Question: I have this simple structure :
'''
<div class="wrapper">
<div class="row">
<div>
<pre>aaa
aaa
aaa
aaa
</pre>
</div>
</div>
<div class="row">
<div>
<pre>1
1
1
1
1
1
1
1
1
v
1
1
1
1
1
1
1
v
1
1
</pre>
</div>
</div>
</div>
'''
The 'wrapper' class has 'display: table' and the 2 '.row' divs has 'display: table-row;'
Inside those Divs there is a 'div' which has 'display: table-cell;'

I tried to set the 'height' to the , but did not succeed.
Question : how can I set a height to the dashed div ?
- - 'display:table/table-row/table-cell'
<URL>
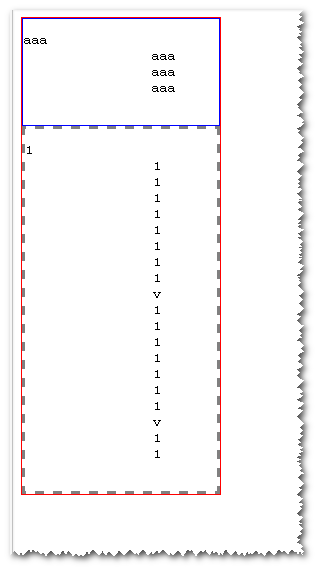
Answer: Add the following setting:
'''
.row:last-child > div {
display: block;
}
'''
<URL>